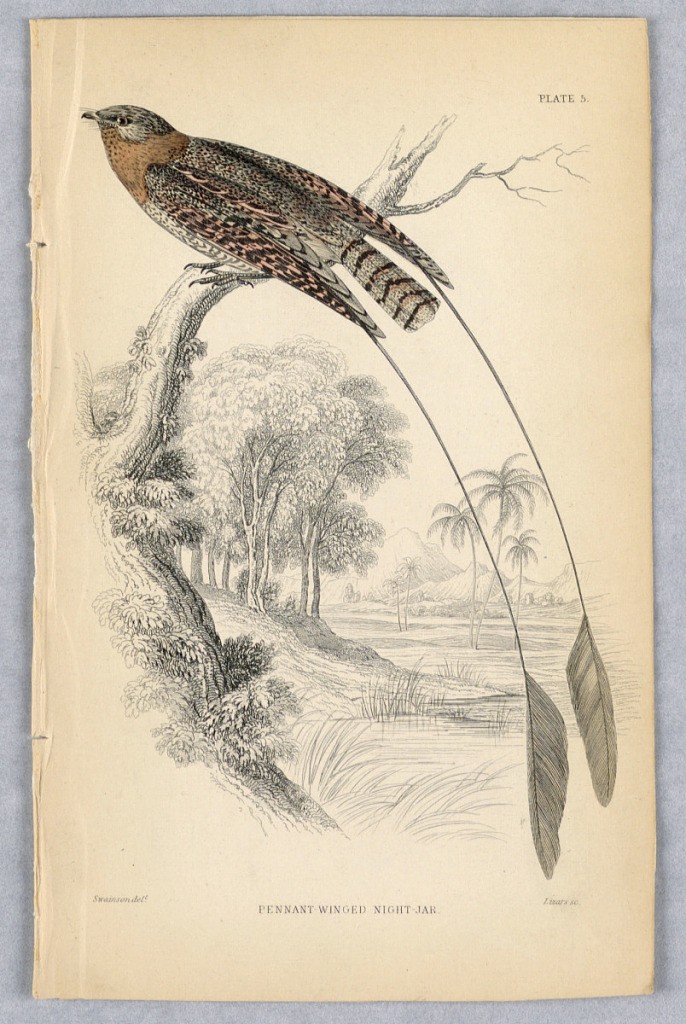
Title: Pennant-Winged Night-Jar, Plate 5 from Birds of Western Africa
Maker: William Home Lizars, Scottish, 1788 - 1859
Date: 1837
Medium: Engraving, brush and watercolor on paper
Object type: Print
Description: Brown and black speckled bird with two long trailing pendant feathers, one from each wing. Overlooking tropical scene. Title and artists' names below.